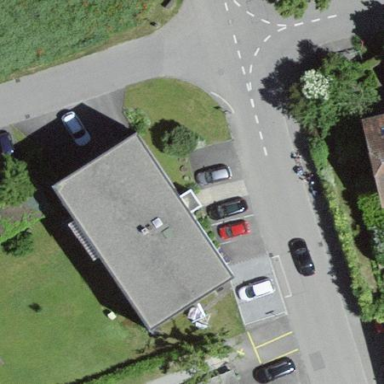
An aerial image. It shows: Apartment building with flat roof.